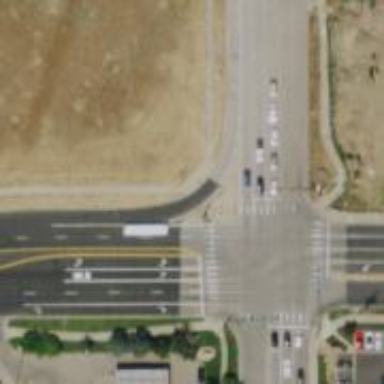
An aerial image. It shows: Asphalt road with secondary link designation.